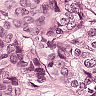
Metastatic tissue present: yes